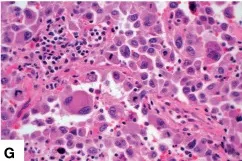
Histologic features of the SMARCA4-deficient undifferentiated carcinoma. Multinucleated tumor cells [, X400.
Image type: pathology (h&e)